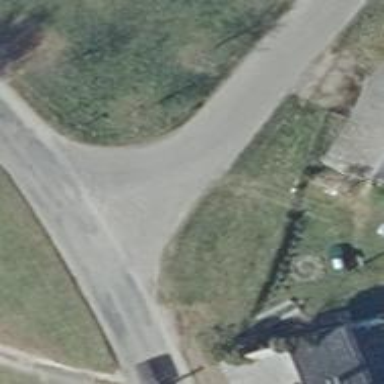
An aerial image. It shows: Road with "give way" sign.